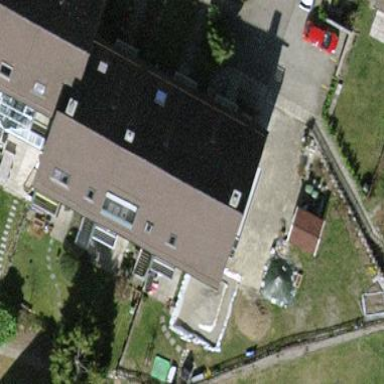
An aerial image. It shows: Terrace-style building with gabled roof.